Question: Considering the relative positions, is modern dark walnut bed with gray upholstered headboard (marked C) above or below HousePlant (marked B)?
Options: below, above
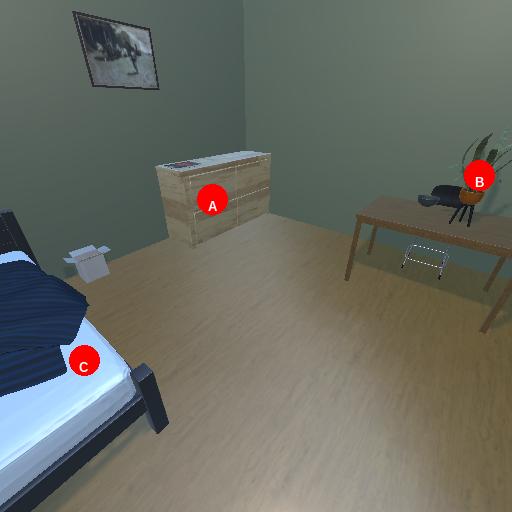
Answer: below